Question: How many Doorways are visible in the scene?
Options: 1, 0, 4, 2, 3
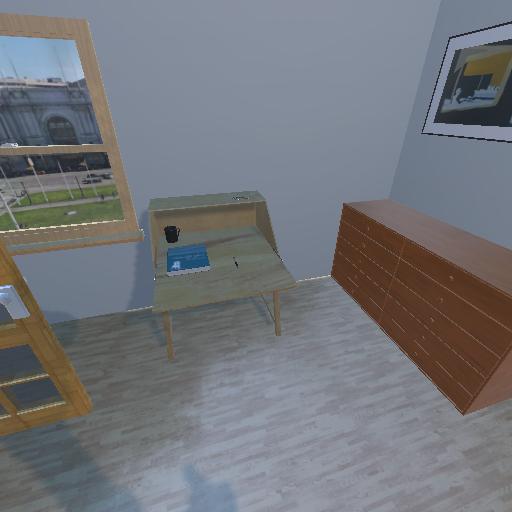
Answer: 1